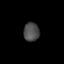
Tissue: lung
Cell type: Epithelial cells
Senescence score: 0.224
Nuclear area (px): 291
Mean DAPI intensity: 75.708